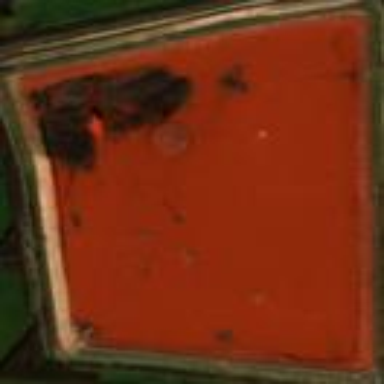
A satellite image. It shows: Tailings pond used as landfill for red mud waste.